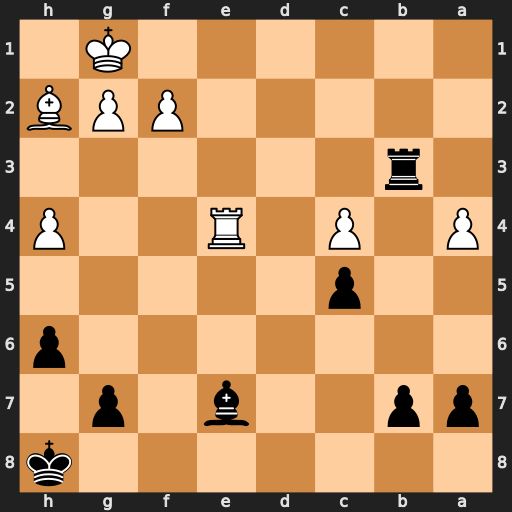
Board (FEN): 7k/pp2b1p1/7p/2p5/P1P1R2P/1r6/5PPB/6K1
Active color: b
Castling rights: -
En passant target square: -
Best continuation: Rb1+ Re1 Rxe1#